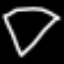
Label: diamond